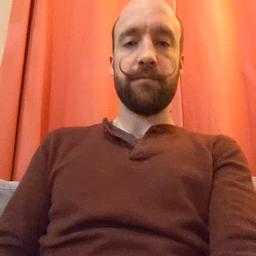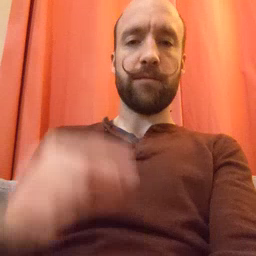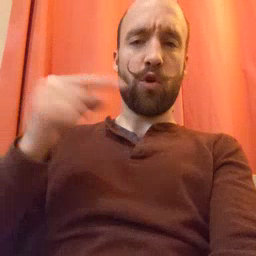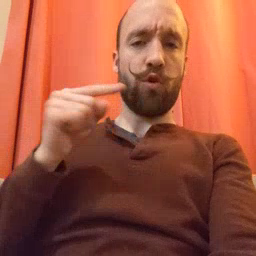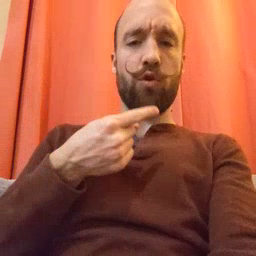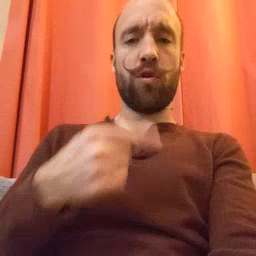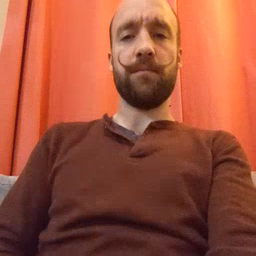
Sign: owie